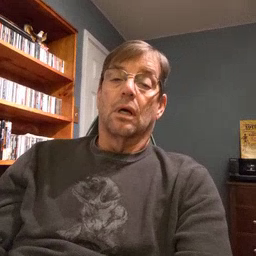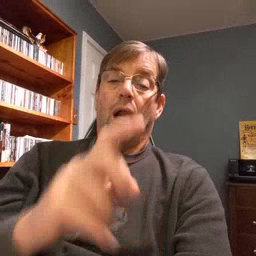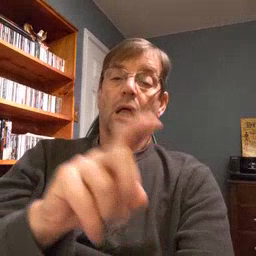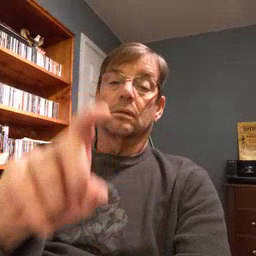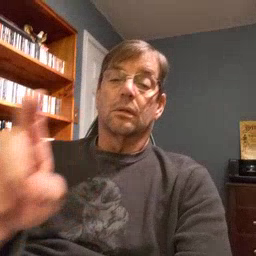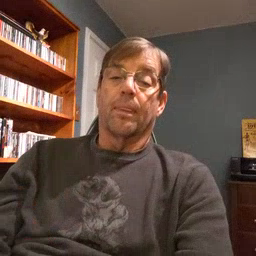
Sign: closet